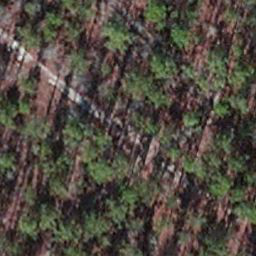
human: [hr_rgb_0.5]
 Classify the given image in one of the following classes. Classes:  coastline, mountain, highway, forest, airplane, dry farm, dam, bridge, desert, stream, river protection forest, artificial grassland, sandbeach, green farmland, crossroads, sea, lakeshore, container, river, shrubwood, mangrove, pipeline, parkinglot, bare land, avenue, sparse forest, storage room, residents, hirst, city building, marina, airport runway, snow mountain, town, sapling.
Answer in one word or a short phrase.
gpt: sapling